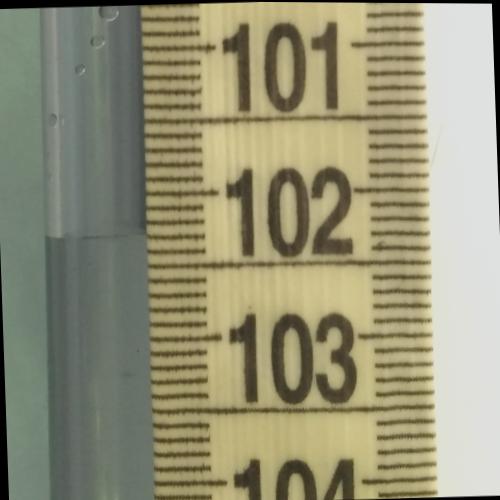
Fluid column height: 102.3 cm